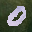
Label: 0